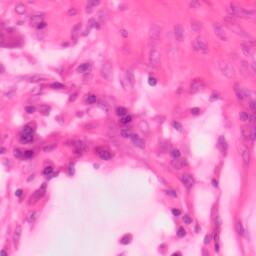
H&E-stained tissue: Colon